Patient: sex M, age 33
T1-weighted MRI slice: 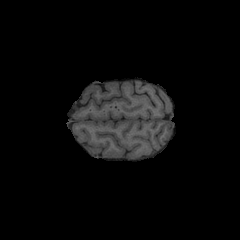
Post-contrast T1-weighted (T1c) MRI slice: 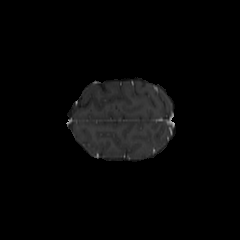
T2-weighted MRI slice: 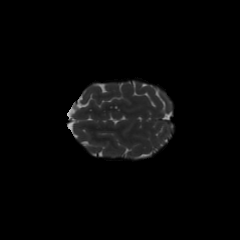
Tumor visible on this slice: no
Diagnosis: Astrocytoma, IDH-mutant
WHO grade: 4